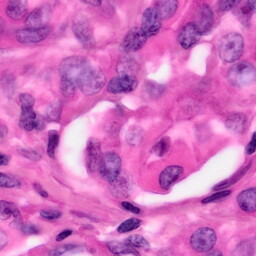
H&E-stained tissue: Pancreatic